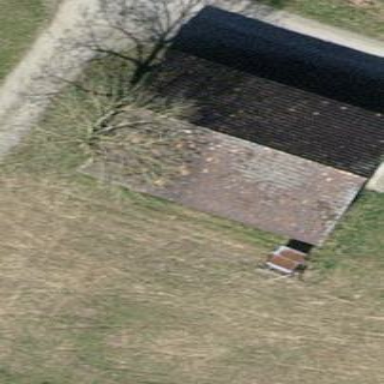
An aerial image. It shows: Rural barn.